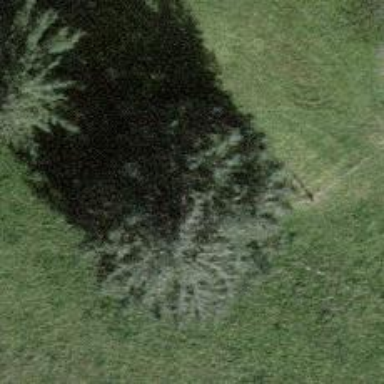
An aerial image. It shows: Evergreen tree with needle-leaved leaves.